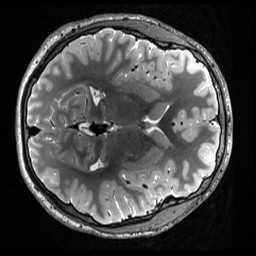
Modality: T2w
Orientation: axial
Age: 19
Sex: male
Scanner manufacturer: siemens
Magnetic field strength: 3 T
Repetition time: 3.2 s
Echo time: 0.566 s